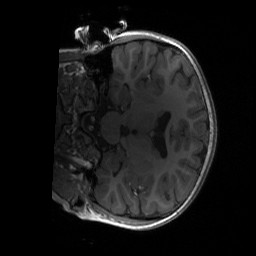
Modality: T1w
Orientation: coronal
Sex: female
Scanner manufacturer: siemens
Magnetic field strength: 3 T
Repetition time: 1.9 s
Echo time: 0.00243 s